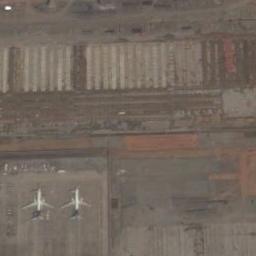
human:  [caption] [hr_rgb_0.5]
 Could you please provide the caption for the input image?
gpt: Two aircraft were parked on the ground .

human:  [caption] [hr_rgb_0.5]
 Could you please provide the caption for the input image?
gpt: Two planes parked on the airport and some white buildings and maroon buildings in front of them .

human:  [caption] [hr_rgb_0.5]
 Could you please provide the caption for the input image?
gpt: Two airplanes were on the airport beside the grassland .

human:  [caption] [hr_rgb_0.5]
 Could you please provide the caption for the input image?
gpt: There are two airplanes parked on the open place .

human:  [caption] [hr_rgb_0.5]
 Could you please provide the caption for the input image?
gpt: Two planes are in the parking lot around the divided field .